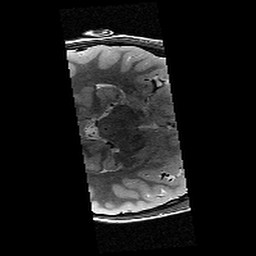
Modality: T2w
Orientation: axial
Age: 12
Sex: male
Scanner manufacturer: siemens
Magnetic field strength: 3 T
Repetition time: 8.46 s
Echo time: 0.067 s